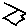
Label: hexagon